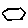
Label: hexagon